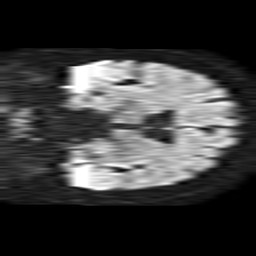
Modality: TRACE
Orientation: coronal
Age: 79
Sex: female
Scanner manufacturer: philips
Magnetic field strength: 1.5 T
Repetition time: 4.6 s
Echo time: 0.08631 s